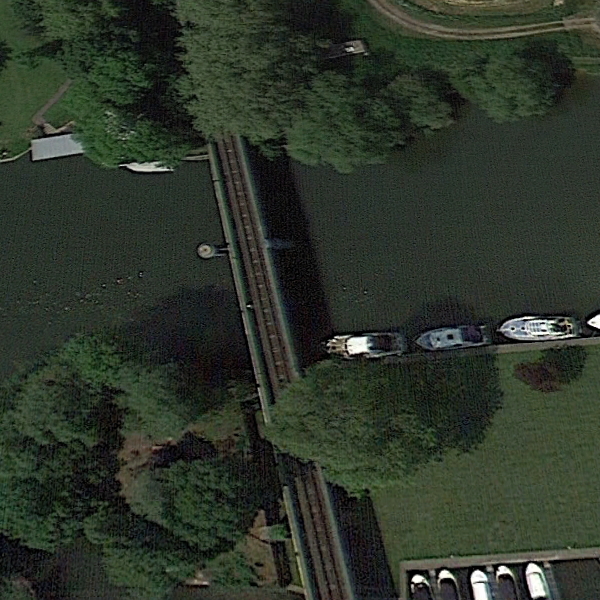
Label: Bridge